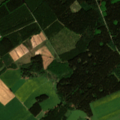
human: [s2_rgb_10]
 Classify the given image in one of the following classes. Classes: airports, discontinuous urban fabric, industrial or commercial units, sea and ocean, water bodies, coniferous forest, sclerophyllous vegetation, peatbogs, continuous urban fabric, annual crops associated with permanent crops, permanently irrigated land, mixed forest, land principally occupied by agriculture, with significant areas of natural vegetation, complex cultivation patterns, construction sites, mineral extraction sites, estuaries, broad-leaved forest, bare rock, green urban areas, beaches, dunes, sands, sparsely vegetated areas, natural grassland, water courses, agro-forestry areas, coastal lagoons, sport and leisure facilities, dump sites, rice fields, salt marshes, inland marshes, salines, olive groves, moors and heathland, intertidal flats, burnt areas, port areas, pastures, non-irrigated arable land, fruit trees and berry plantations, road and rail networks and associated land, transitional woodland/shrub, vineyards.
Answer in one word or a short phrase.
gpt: pastures, complex cultivation patterns, land principally occupied by agriculture, with significant areas of natural vegetation, coniferous forest, mixed forest, transitional woodland/shrub